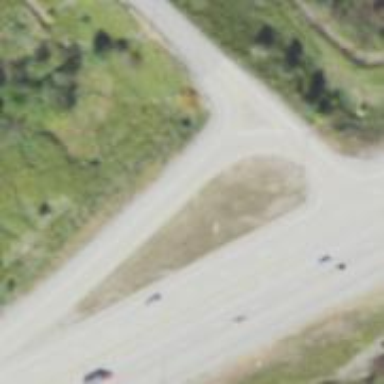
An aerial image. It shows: Trunk_link highway with jughandle junction.